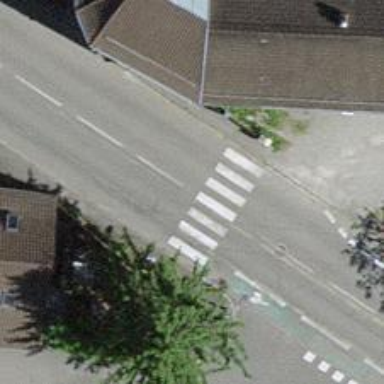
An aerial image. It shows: Traffic calming table.